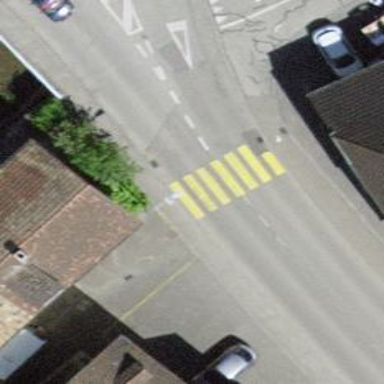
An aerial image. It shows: Marked crossing on the road.